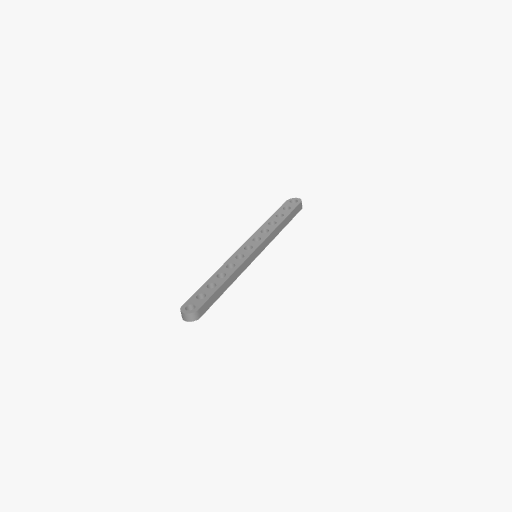
Part: FlatBeam13H